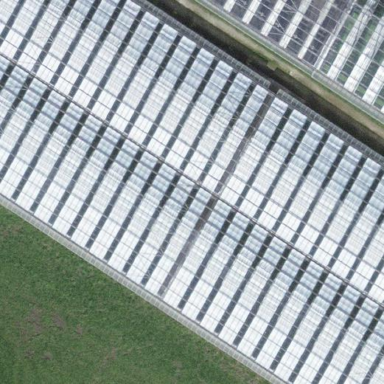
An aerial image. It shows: Greenhouse.